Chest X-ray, PA view. Patient: 52 years old, sex M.
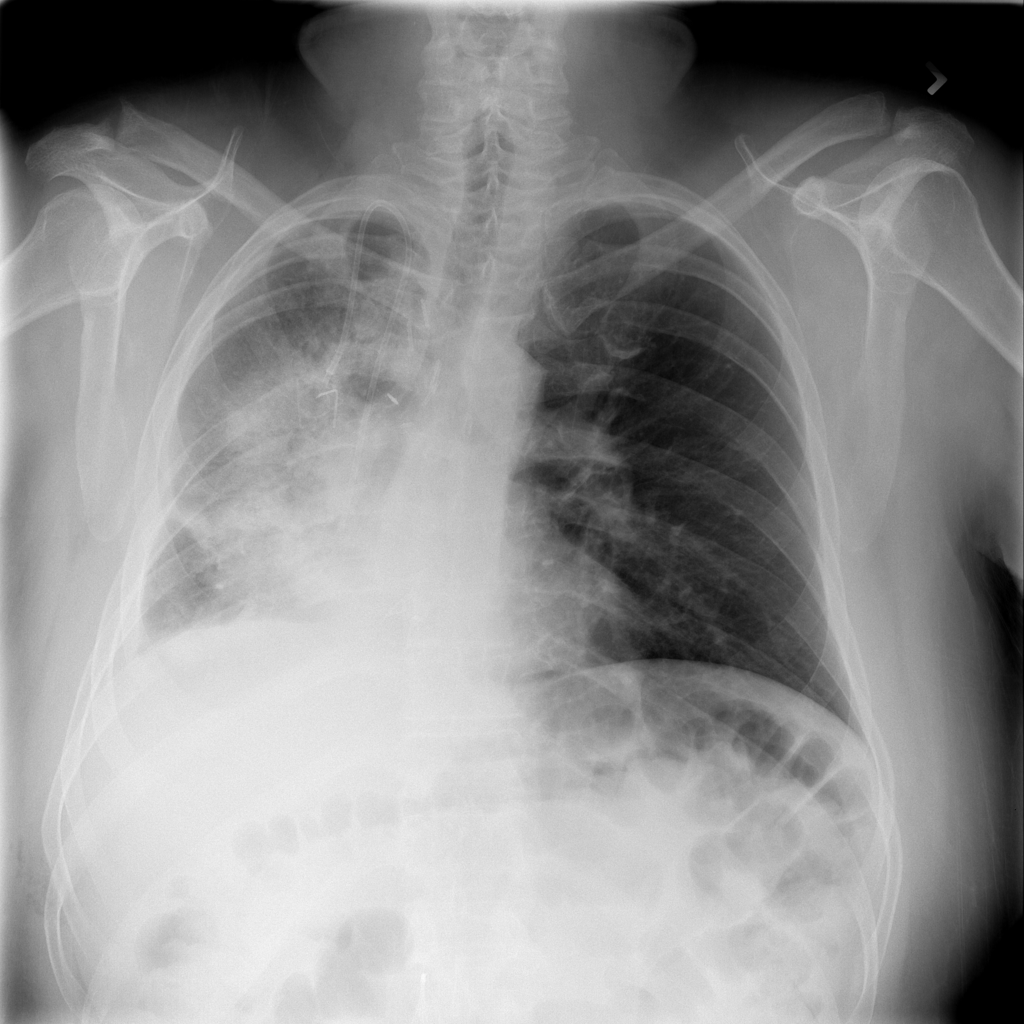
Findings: Infiltration